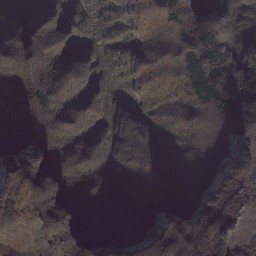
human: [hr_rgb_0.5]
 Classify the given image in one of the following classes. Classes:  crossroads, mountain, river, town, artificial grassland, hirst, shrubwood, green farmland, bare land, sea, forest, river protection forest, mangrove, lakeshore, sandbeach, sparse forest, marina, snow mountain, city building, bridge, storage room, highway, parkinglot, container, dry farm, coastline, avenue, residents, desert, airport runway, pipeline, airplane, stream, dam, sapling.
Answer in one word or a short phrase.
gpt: mountain